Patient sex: M
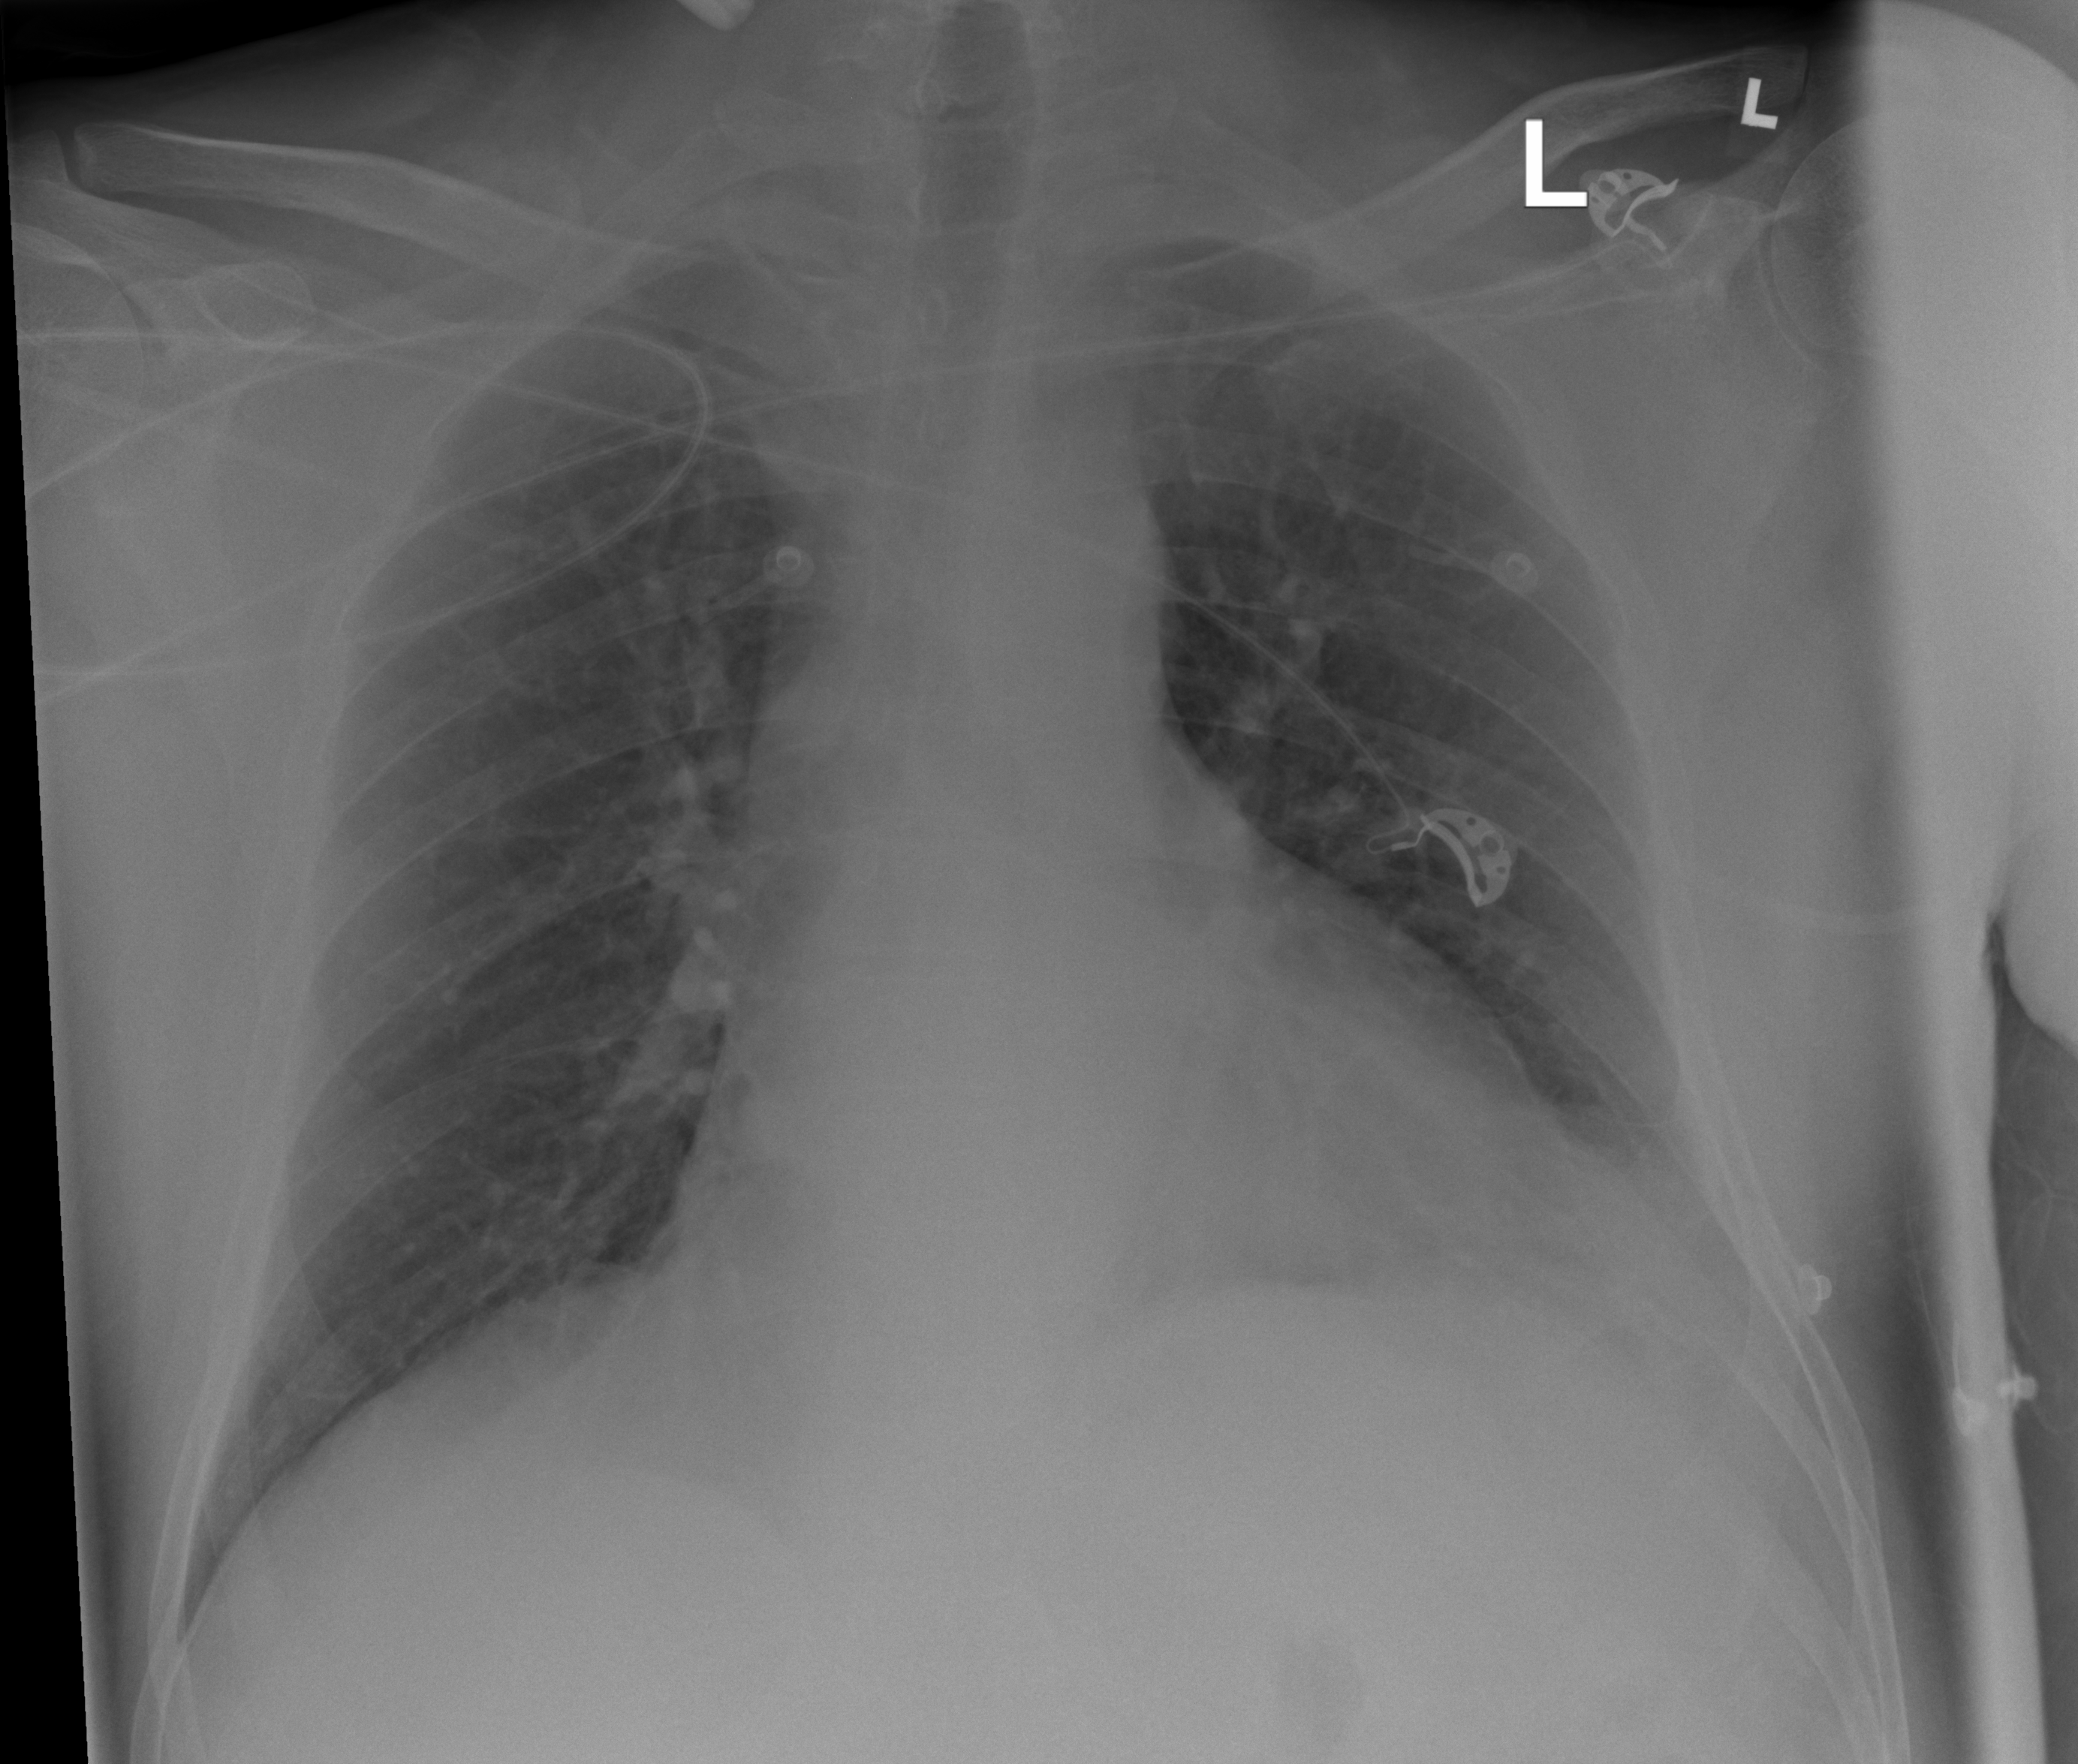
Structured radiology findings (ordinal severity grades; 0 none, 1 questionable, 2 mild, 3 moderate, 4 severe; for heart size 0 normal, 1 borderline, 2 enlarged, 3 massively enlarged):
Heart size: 2
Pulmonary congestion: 2
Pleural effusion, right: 0
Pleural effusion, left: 2
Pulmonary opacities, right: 0
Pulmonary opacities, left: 0
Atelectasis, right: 0
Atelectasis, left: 2